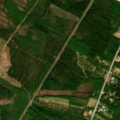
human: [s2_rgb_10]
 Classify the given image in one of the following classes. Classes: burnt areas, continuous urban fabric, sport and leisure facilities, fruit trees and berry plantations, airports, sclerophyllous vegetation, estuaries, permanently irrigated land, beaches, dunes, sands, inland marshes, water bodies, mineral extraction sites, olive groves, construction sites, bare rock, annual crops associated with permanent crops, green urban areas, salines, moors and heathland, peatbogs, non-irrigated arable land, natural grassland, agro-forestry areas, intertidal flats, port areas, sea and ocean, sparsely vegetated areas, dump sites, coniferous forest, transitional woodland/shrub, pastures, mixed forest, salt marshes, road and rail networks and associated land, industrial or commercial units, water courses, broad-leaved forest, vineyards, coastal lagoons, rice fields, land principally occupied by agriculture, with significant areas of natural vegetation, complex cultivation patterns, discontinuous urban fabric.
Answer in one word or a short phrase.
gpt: mixed forest, transitional woodland/shrub